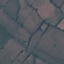
Land use / land cover: Pasture